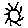
Label: sun